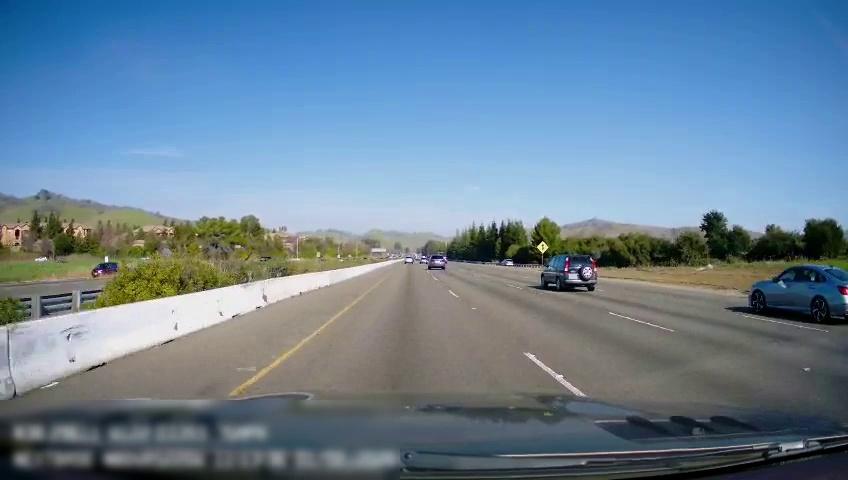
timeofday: Day
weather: Sunny
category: Drivable Space
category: Drivable Space
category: Vehicles | Car
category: Vehicles | Car
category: Vehicles | Car
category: Vehicles | Car
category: Vehicles | Van
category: Vehicles | SUV
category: Vehicles | Other LV
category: Vehicles | SUV
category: Lanes | Current Lane
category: Lanes | Current Lane
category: Lanes | Alternate Lane
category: Lanes | Alternate Lane
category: Traffic | Signs